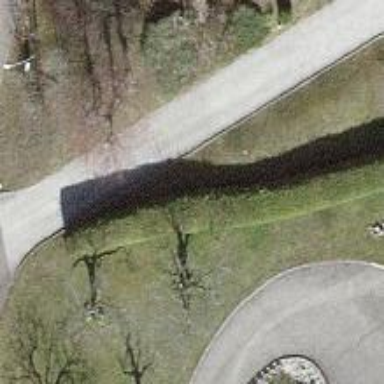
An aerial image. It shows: Hedge barrier.